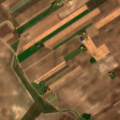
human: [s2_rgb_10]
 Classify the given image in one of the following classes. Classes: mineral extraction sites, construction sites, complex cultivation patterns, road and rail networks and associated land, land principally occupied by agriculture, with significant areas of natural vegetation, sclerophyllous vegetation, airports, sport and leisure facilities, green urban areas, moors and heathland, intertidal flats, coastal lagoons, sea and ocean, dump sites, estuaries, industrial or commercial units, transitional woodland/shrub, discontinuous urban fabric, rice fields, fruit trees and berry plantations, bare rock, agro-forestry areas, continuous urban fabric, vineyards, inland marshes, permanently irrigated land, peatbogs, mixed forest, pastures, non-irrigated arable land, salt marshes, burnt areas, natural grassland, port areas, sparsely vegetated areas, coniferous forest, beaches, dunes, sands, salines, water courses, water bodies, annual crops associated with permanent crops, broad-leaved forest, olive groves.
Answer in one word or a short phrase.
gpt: non-irrigated arable land